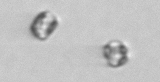
Label: Thalassiosira_sp_aff_mala